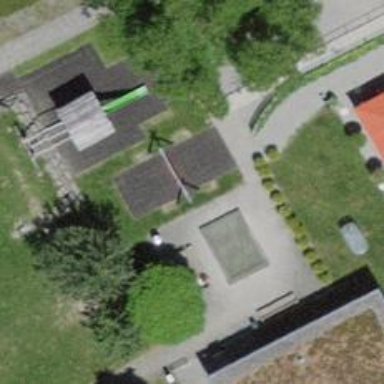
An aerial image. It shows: Playground featuring swings.